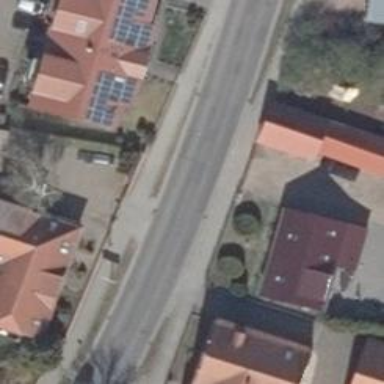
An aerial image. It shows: Secondary road with asphalt surface and sidewalks on both sides.